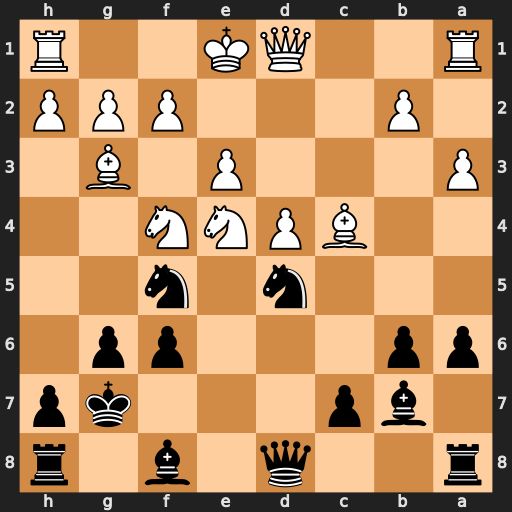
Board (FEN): r2q1b1r/1bp3kp/pp3pp1/3n1n2/2BPNN2/P3P1B1/1P3PPP/R2QK2R
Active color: b
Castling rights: KQ
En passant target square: -
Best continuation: Nxf4 Bxf4 Bxe4